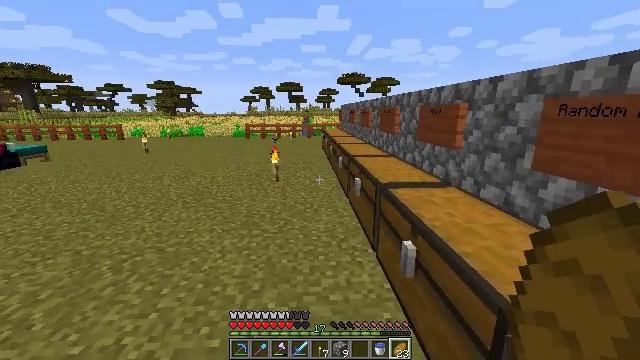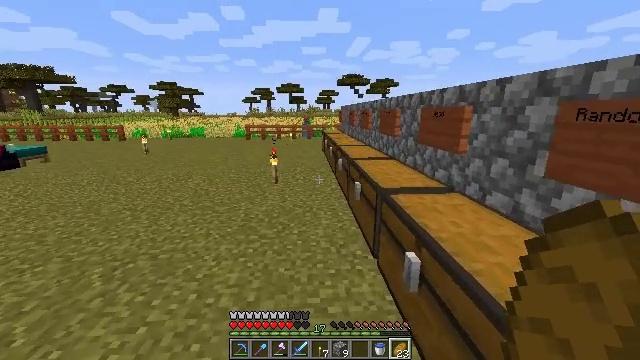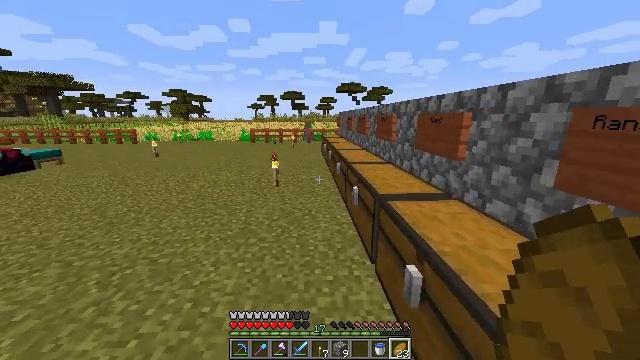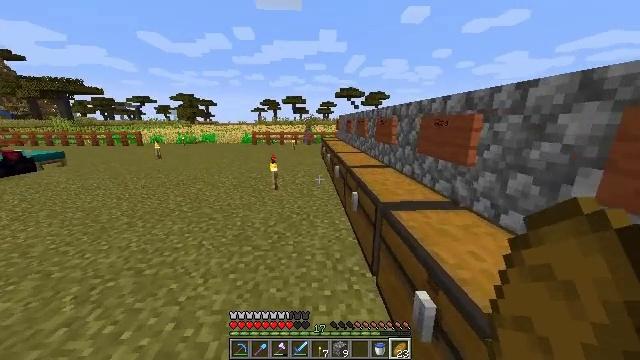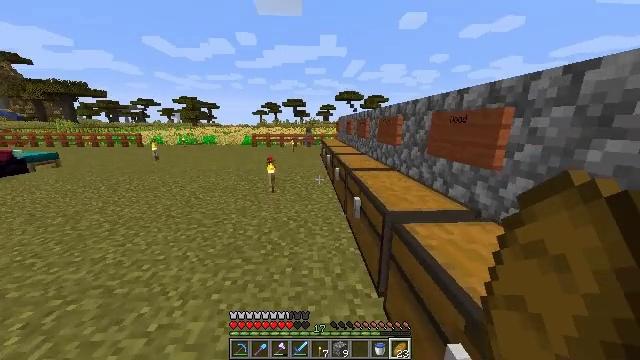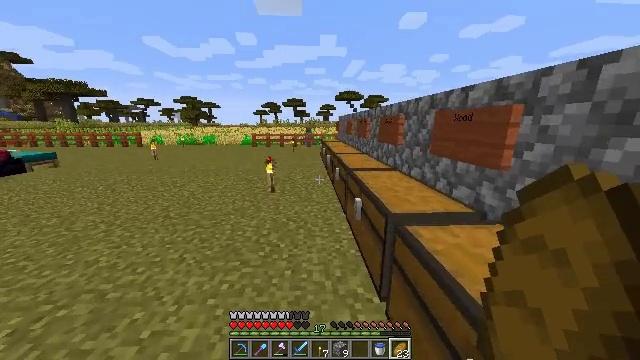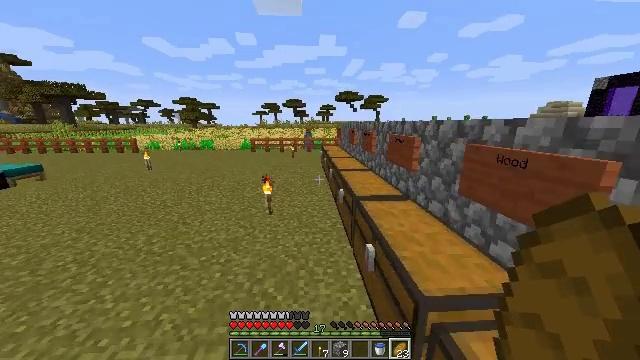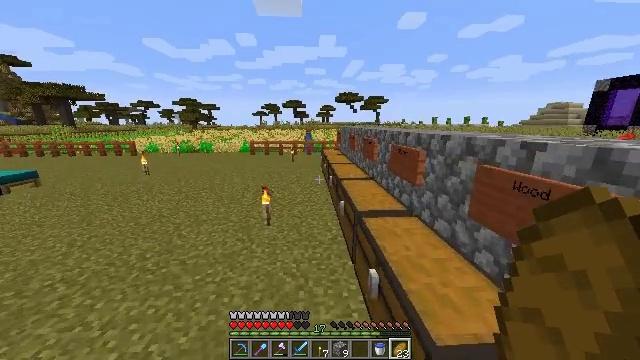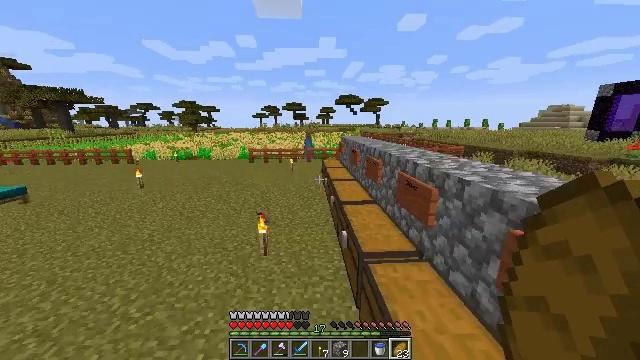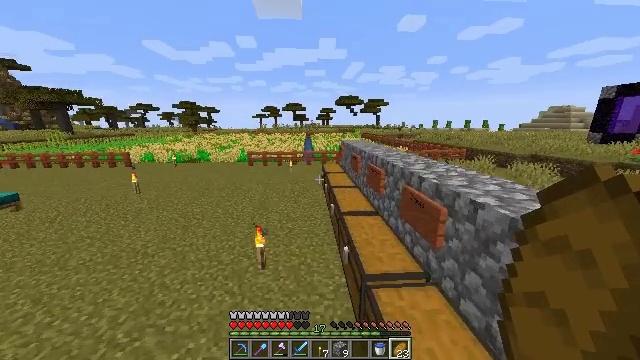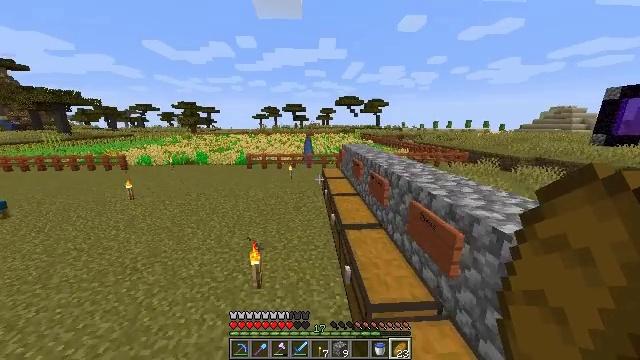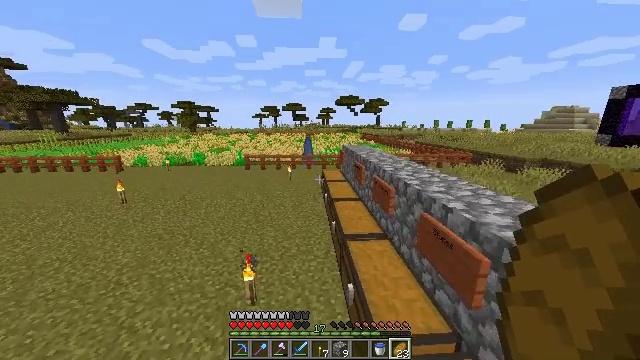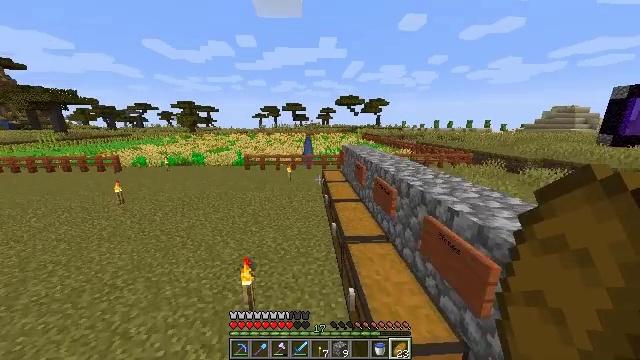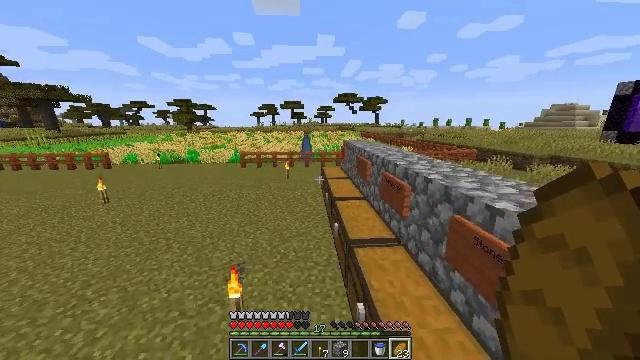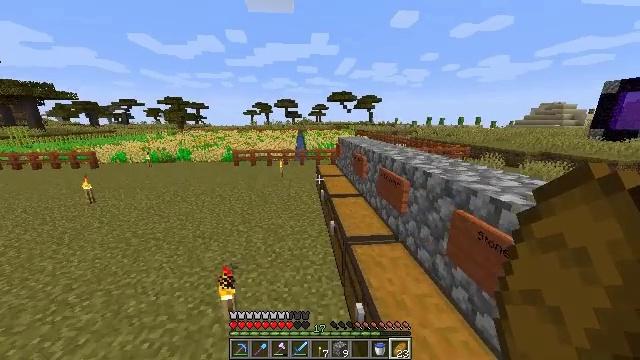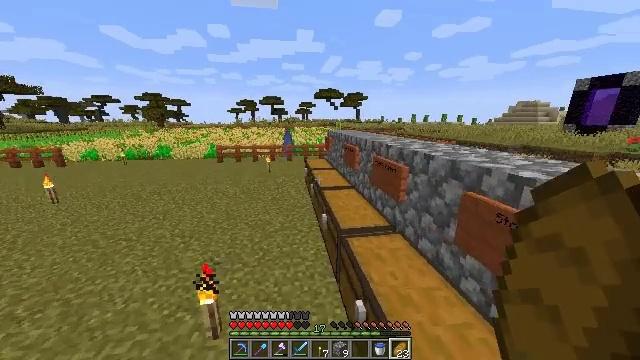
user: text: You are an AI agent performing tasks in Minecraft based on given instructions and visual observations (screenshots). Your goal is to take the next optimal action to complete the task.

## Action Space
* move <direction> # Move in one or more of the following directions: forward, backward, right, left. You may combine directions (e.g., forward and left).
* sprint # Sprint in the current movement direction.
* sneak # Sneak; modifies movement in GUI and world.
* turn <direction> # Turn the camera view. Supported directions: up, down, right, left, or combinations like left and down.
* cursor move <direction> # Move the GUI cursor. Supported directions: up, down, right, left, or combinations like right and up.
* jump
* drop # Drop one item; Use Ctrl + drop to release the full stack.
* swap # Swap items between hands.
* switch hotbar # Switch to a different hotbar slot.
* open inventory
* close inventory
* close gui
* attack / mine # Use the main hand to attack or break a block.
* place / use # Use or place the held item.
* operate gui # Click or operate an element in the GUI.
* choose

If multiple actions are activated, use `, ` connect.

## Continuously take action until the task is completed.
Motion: motion action
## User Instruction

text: Turn wheat into bread at the crafting table.
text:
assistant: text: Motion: move forward, sprint
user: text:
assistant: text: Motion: move forward, sprint
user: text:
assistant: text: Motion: move forward, sprint
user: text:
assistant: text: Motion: move forward, sprint
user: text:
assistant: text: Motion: move forward, sprint
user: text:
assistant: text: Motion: move forward, sprint, jump
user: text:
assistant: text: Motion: move forward, sprint, jump
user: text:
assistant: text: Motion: move forward, sprint, jump
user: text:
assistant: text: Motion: move forward, sprint, jump
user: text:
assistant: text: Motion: move forward, sprint, jump
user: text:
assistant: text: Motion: move forward, sprint
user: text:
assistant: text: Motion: move forward and move left, sprint
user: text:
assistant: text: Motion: move forward and move left, sprint
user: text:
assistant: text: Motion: move forward and move left, sprint, turn right
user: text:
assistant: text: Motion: move forward and move left, sprint, turn right
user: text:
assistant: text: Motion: move forward and move left, sprint, turn right
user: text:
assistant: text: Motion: move forward and move left, turn right
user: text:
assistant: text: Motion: move forward and move left, turn right
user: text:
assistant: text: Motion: move forward and move left
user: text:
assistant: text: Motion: move forward and move left
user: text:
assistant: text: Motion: move forward and move left, turn right
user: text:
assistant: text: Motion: move forward and move left, turn right
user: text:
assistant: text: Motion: move forward and move left, turn right
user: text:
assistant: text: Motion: move forward and move left
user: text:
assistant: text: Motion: move forward and move left, turn right
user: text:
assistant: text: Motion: move forward and move left, turn right and down
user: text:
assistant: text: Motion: move forward and move left, turn right
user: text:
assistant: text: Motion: move forward and move left
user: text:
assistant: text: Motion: no_op
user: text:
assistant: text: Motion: turn right